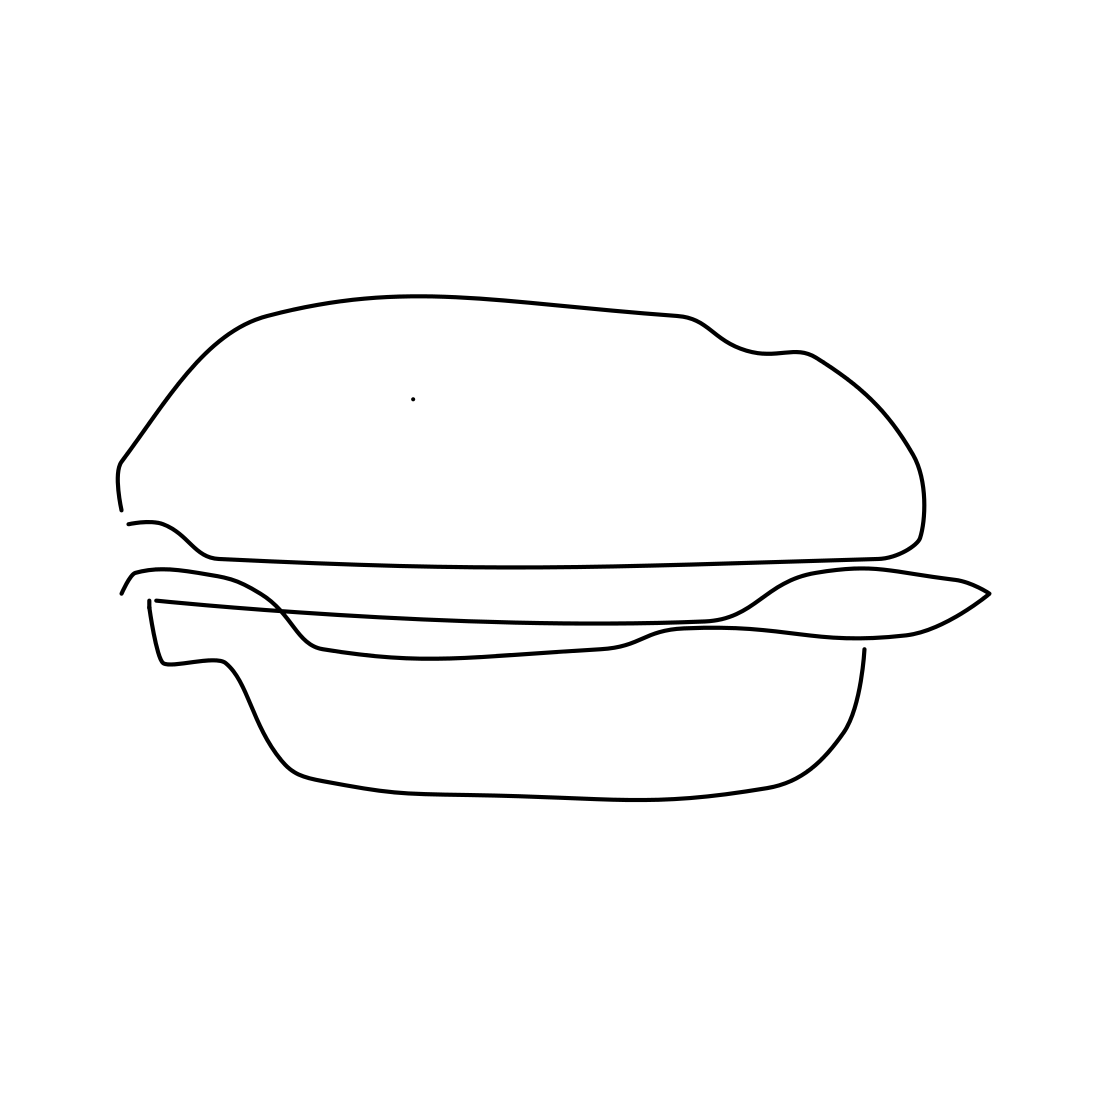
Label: hamburger